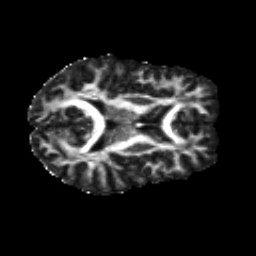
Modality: FA
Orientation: axial
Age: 20
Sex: male
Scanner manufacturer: siemens
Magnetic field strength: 3 T
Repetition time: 8.8 s
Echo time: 0.085 s